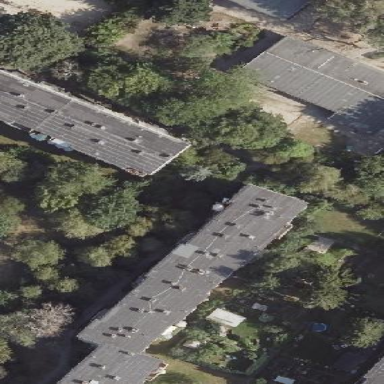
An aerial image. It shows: Apartment building with flat roof.